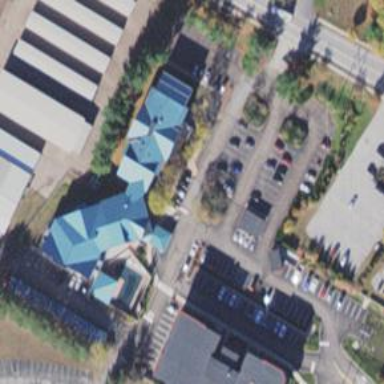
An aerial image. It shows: Parking area.